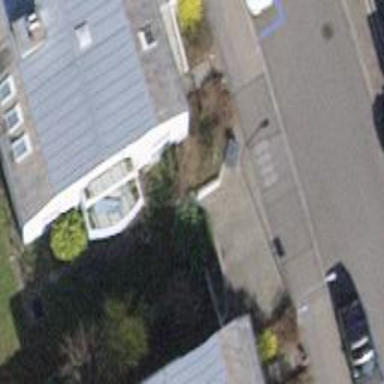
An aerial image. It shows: Semi-detached house.